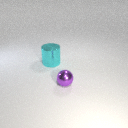
small purple metal sphere to the right of large cyan metal cylinder